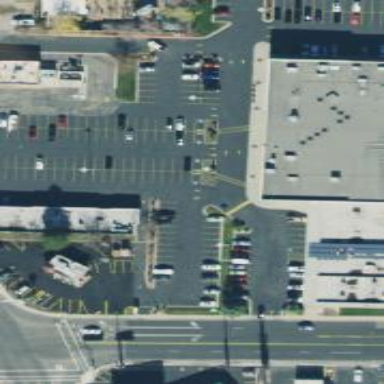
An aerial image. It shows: Parking space.